Brain MRI, t2w sequence, axial 2D slice.
Patient: age 38, sex F, weight 78 kg, height 1.78 m
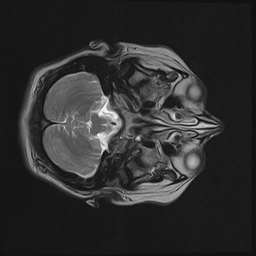